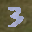
Label: 3